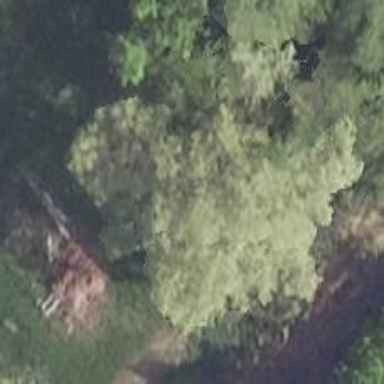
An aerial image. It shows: Broadleaved deciduous tree located in park.